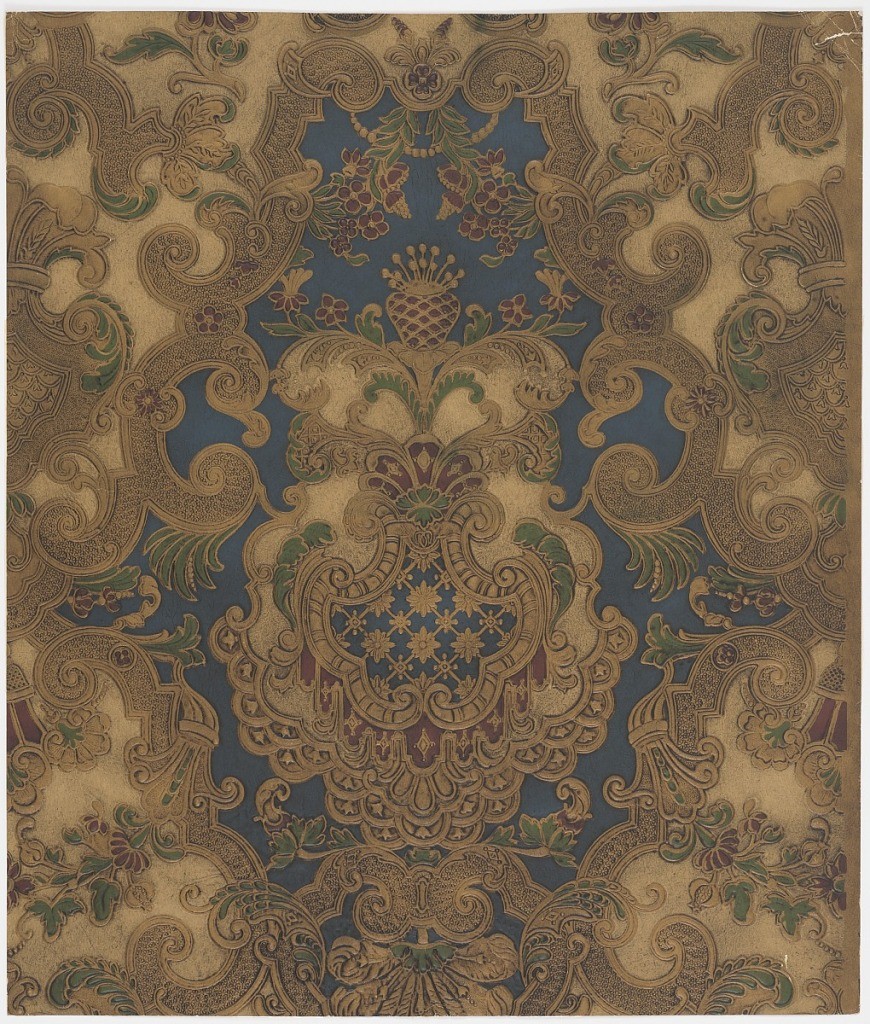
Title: Sidewall
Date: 1920
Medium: Block-printed paper, embossed, hand-rubbed oil finish
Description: Imitation leather. Copied from a collection of old tooled leathers at The Hague, Netherlands. Large center motif composed of scrollwork with a small pineapple at the top. Enclosed in a diamond-shaped panel with wide scrolls for a border. Antiqued by hand. Design is embossed. On reverse side is written: "9002E".